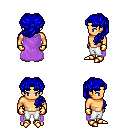
a pixel art fantasy rpg character, male body template, human, tanned skin, lavender cape, white pants, blue princess hairstyle, gold gloves, gold boots, four views (front, back, left, right), 2x2 character sprite sheet, small pixel art, hard edges, no anti-aliasing